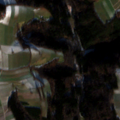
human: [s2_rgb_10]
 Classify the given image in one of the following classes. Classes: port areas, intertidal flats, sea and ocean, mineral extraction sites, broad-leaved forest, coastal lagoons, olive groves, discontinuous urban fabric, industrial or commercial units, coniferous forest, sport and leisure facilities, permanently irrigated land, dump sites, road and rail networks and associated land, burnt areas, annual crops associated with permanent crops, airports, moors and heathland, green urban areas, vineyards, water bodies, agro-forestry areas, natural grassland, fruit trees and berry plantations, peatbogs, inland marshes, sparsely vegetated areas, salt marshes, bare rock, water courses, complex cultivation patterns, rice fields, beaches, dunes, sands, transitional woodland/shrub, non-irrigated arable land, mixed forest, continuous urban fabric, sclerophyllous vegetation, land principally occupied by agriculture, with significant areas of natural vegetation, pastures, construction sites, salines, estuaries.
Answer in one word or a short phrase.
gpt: non-irrigated arable land, mixed forest